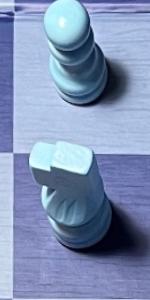
Label: Knight_White